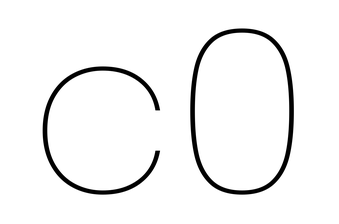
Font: Poppins-Thin